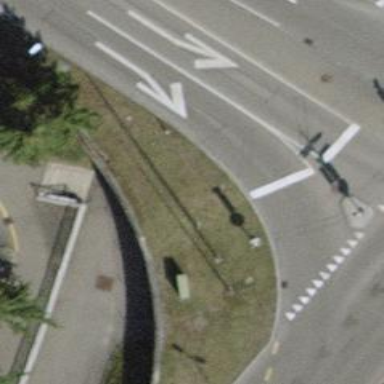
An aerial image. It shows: Asphalt path that goes through tunnel.